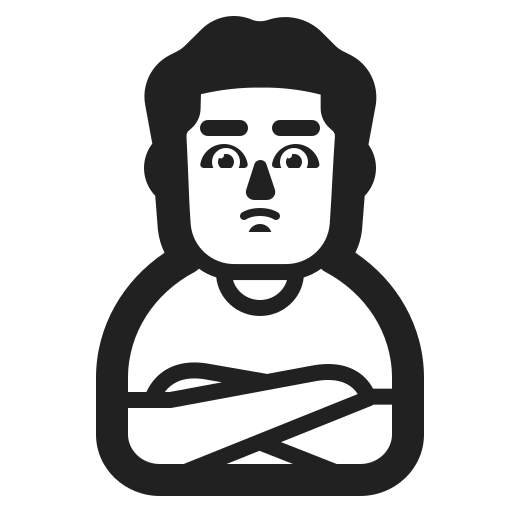
man pouting high contrast default